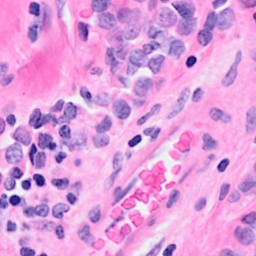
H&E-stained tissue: Breast